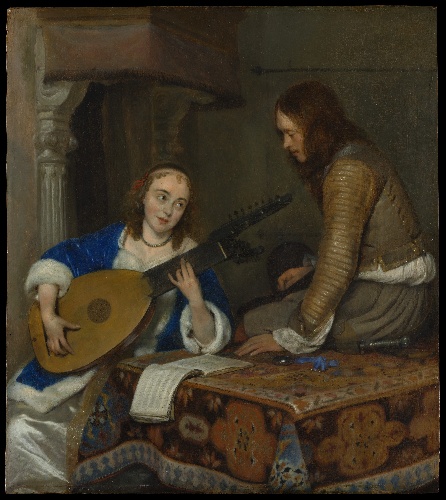
Title: A Woman Playing the Theorbo-Lute and a Cavalier
Artist: Gerard ter Borch the Younger
Artist bio: Dutch, Zwolle 1617–1681 Deventer
Date: ca. 1658
Object type: Painting
Classification: Paintings
Medium: Oil on wood
Dimensions: 14 1/2 x 12 3/4 in. (36.8 x 32.4 cm)
Department: European Paintings
Credit line: Bequest of Benjamin Altman, 1913
Accession year: 1914
Repository: Metropolitan Museum of Art, New York, NY
Tags: Men|Women|Music|Lutes